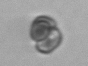
Label: Dinophyceae